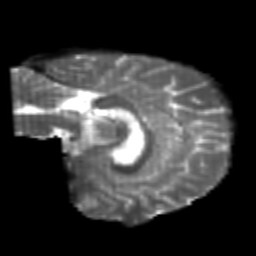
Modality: T2w
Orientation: sagittal
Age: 23
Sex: female
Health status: healthy
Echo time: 0.074 s